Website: home-depot
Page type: account-selection
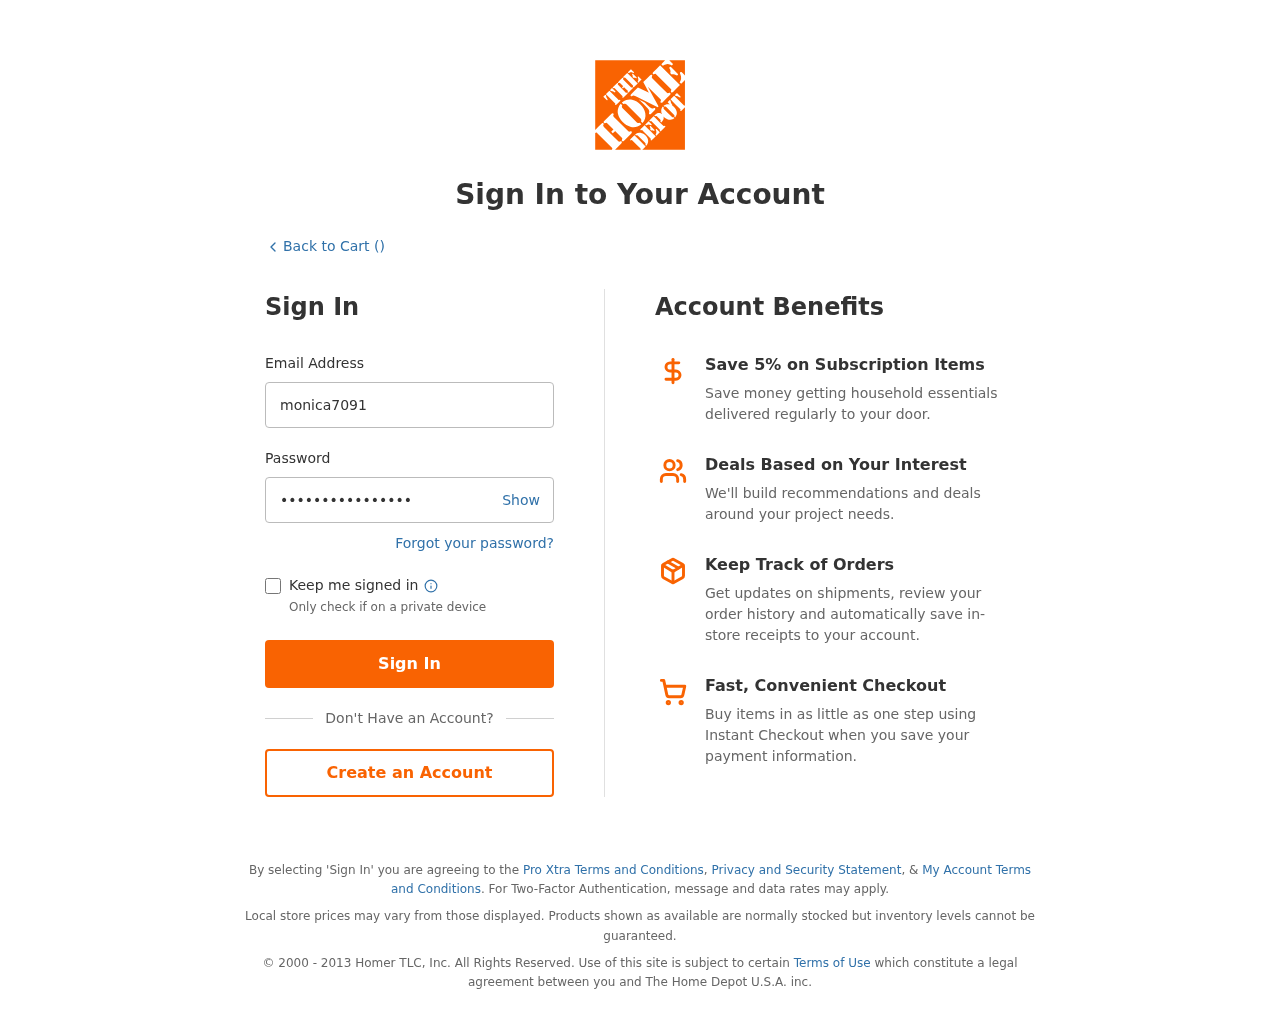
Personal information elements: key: PII_LOGIN_USERNAME
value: monica7091